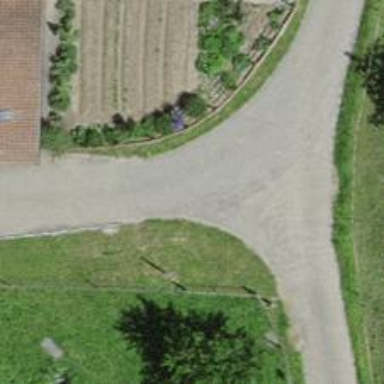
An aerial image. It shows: Paved service road with grade1 tracktype.